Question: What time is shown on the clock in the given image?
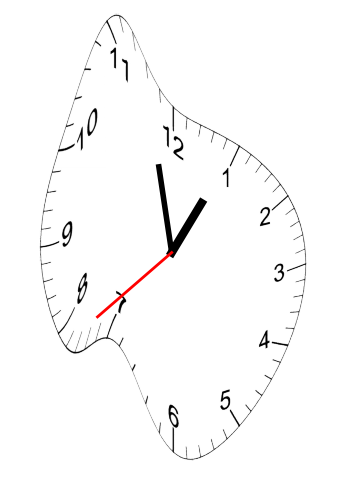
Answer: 12:57:38